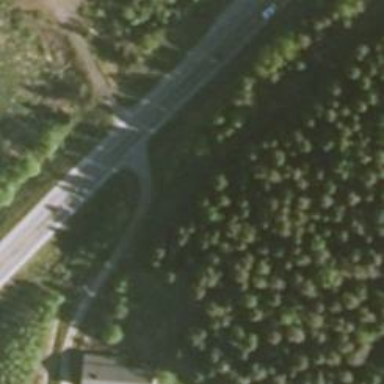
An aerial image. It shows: Asphalt trunk highway.